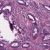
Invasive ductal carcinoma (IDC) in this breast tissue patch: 1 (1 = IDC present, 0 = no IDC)